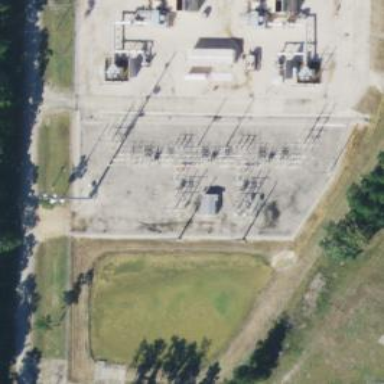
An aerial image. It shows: Outdoor power substation. The substation is at the transmission level. It is surrounded by fence.